Question: I have a ListView obtained from a MYSQL Database, which shows the list of courses of a teacher, and my idea is when i click on each one, it sends the datas of the course and class through Intents and goes to another activity. The problem is because is a dynamic list and it's variable the number of rows that have the listview.
For example, the ListView has:
1A
2A
2B
My idea is when i click on 1A, it sends to an another activity passing it 1 and A as variables.
When i click on 2A, the variables would be 2 and A and with 2B, 2 and B.
My idea is use the method
'''
public void onItemClick(AdapterView<?> adapterView, View view, int i,
long l)
'''
My code is:
'''
public class Cursos extends MainActivity{
ListView listaJson;
String user;
static int id_usuario;
@Override
protected void onCreate(Bundle savedInstanceState)
{
super.onCreate(savedInstanceState);
setContentView(R.layout.cursos);
listaJson = (ListView)findViewById(R.id.lista_cursos);
Bundle extras = getIntent().getExtras();
//Obtenemos datos enviados en el intent.
if (extras != null) {
user = extras.getString("user");
id_usuario = extras.getInt("id_usuario");//usuario
}else{
user="error";
}
Tarea1 tarea1 = new Tarea1();
tarea1.cargarContenido(getApplicationContext());
tarea1.execute(listaJson); //Le pasamos la lista para modificarla
listaJson.setOnItemClickListener(new AdapterView.OnItemClickListener() {
@Override
public void onItemClick(AdapterView<?> adapterView, View view, int i,
long l) {
String item = ((TextView)view).getText().toString();
Toast.makeText(getBaseContext(), item, Toast.LENGTH_LONG).show();
}
});
}
//Creamos un listView a traves de sus objetos Curso.
static class Tarea1 extends AsyncTask<ListView, Void, ArrayAdapter<mostrar_cursos>>
{
Context contexto;
ListView list;
InputStream is;
ArrayList<mostrar_cursos> listacursos = new ArrayList<mostrar_cursos>();
public void cargarContenido (Context contexto)
{
this.contexto= contexto;
}
@Override
protected ArrayAdapter<mostrar_cursos> doInBackground(ListView... params)
{
list = params[0];
String resultado = "fallo";
mostrar_cursos curs;
//Creo la conexion HTTP
HttpClient cliente = new DefaultHttpClient();
HttpGet peticionGet = new HttpGet("http://192.168.0.100/android/sesion_profesor.php?id_usuario="+id_usuario+"");
try{
HttpResponse response = cliente.execute(peticionGet);
HttpEntity contenido = response.getEntity();
is = contenido.getContent(); //Contenido de la respuesta
}catch (ClientProtocolException e)
{
e.printStackTrace();
}catch (IOException e)
{
e.printStackTrace();
}
BufferedReader buferlector = new BufferedReader (new InputStreamReader(is));//leemos los datos del is
StringBuilder sb = new StringBuilder();
String linea = null;
try{
while((linea = buferlector.readLine())!=null)
{
sb.append(linea);
}
}catch (IOException e)
{
e.printStackTrace();
}
try{
is.close(); //Cerramos el inputstream para no consumir recursos
}catch (IOException e) {
e.printStackTrace();
}
resultado = sb.toString(); //Pasamos lo que hemos recibido por parametros a la variable resultado
//En la variable resultado tengo: [{"curso":"1","clase":"A"}]
try{
JSONArray arrayJson = new JSONArray(resultado);
for(int i= 0; i<arrayJson.length();i++){ //Recorro el string
JSONObject objetoJson = arrayJson.getJSONObject(i); //Devuelvo el primer objeto (indice=0) {"curso":"1","clase":"A"}
curs = new mostrar_cursos(objetoJson.getString("curso"), objetoJson.getString("clase"));
listacursos.add(curs); //Anado el nuevo curso
}
}catch (JSONException e){
e.printStackTrace();
}
ArrayAdapter<mostrar_cursos> adaptador = new ArrayAdapter<mostrar_cursos>(contexto, android.R.layout.simple_list_item_1, listacursos); //Contexto de ver clientes (Muestra la lista con los datos de clientes que le he pasado
return adaptador; //Devuelve su dato al metodo onPostExecute
}
@Override
protected void onPostExecute(ArrayAdapter<mostrar_cursos> result)
{
list.setAdapter(result);
}
}
}
'''
And an image of the listview:

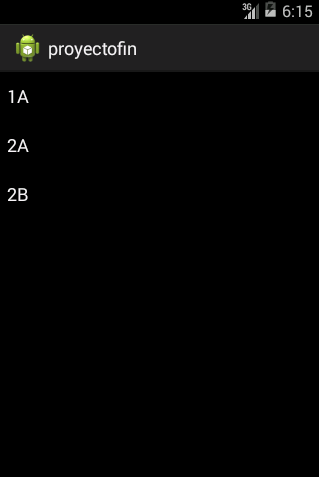
Answer: Move this to 'onPostExecute'
'''
listaJson.setOnItemClickListener(new AdapterView.OnItemClickListener() {
@Override
public void onItemClick(AdapterView<?> adapterView, View view, int i,
long l) {
String item = (String) adapterView.getItemAtPosition(i);
Toast.makeText(getApplicationContext(), item, Toast.LENGTH_LONG).show();
Intent intent = new Intent(ActivityName.this,SecondActivity.class);
i.putExtra("key", item);
startActivity(intent);
}
});
'''